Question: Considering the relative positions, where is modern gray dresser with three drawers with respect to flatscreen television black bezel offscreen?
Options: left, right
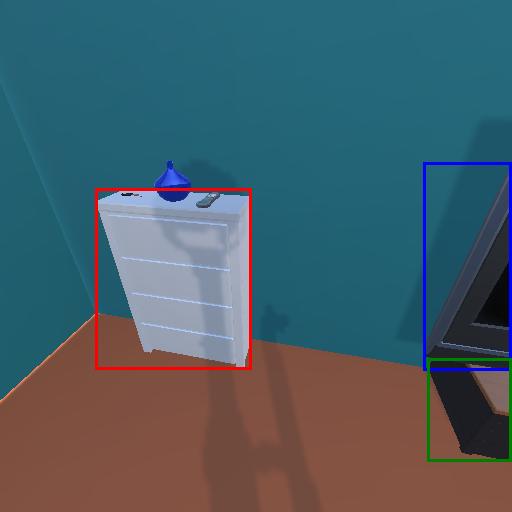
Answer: left